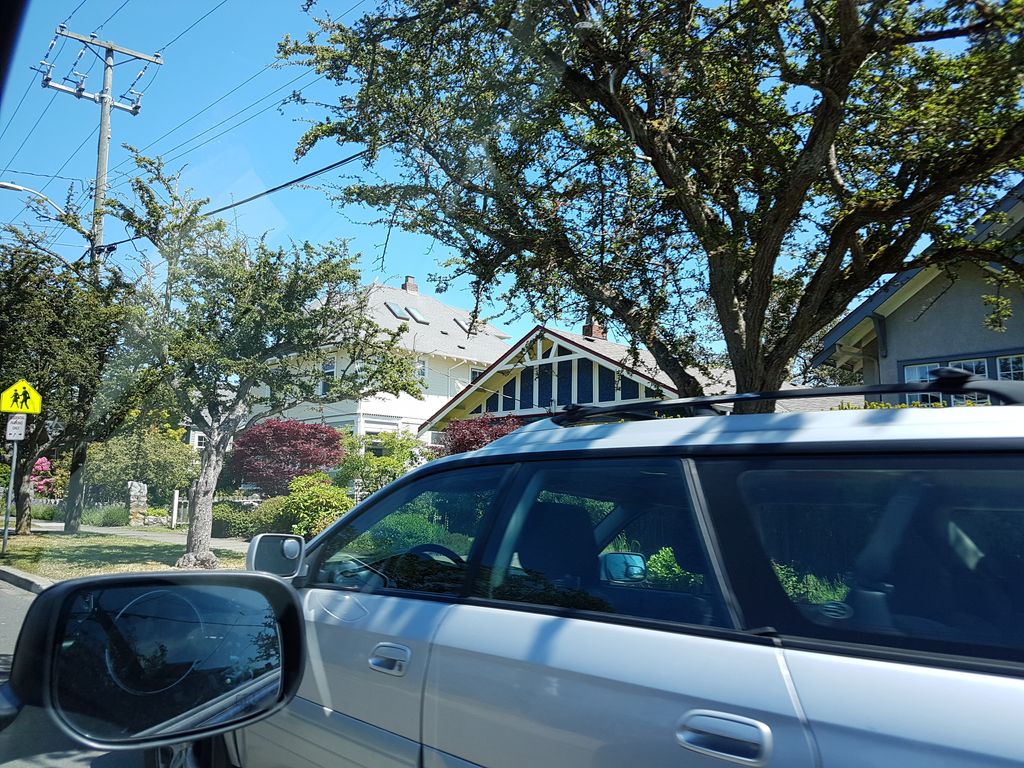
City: victoria